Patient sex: F
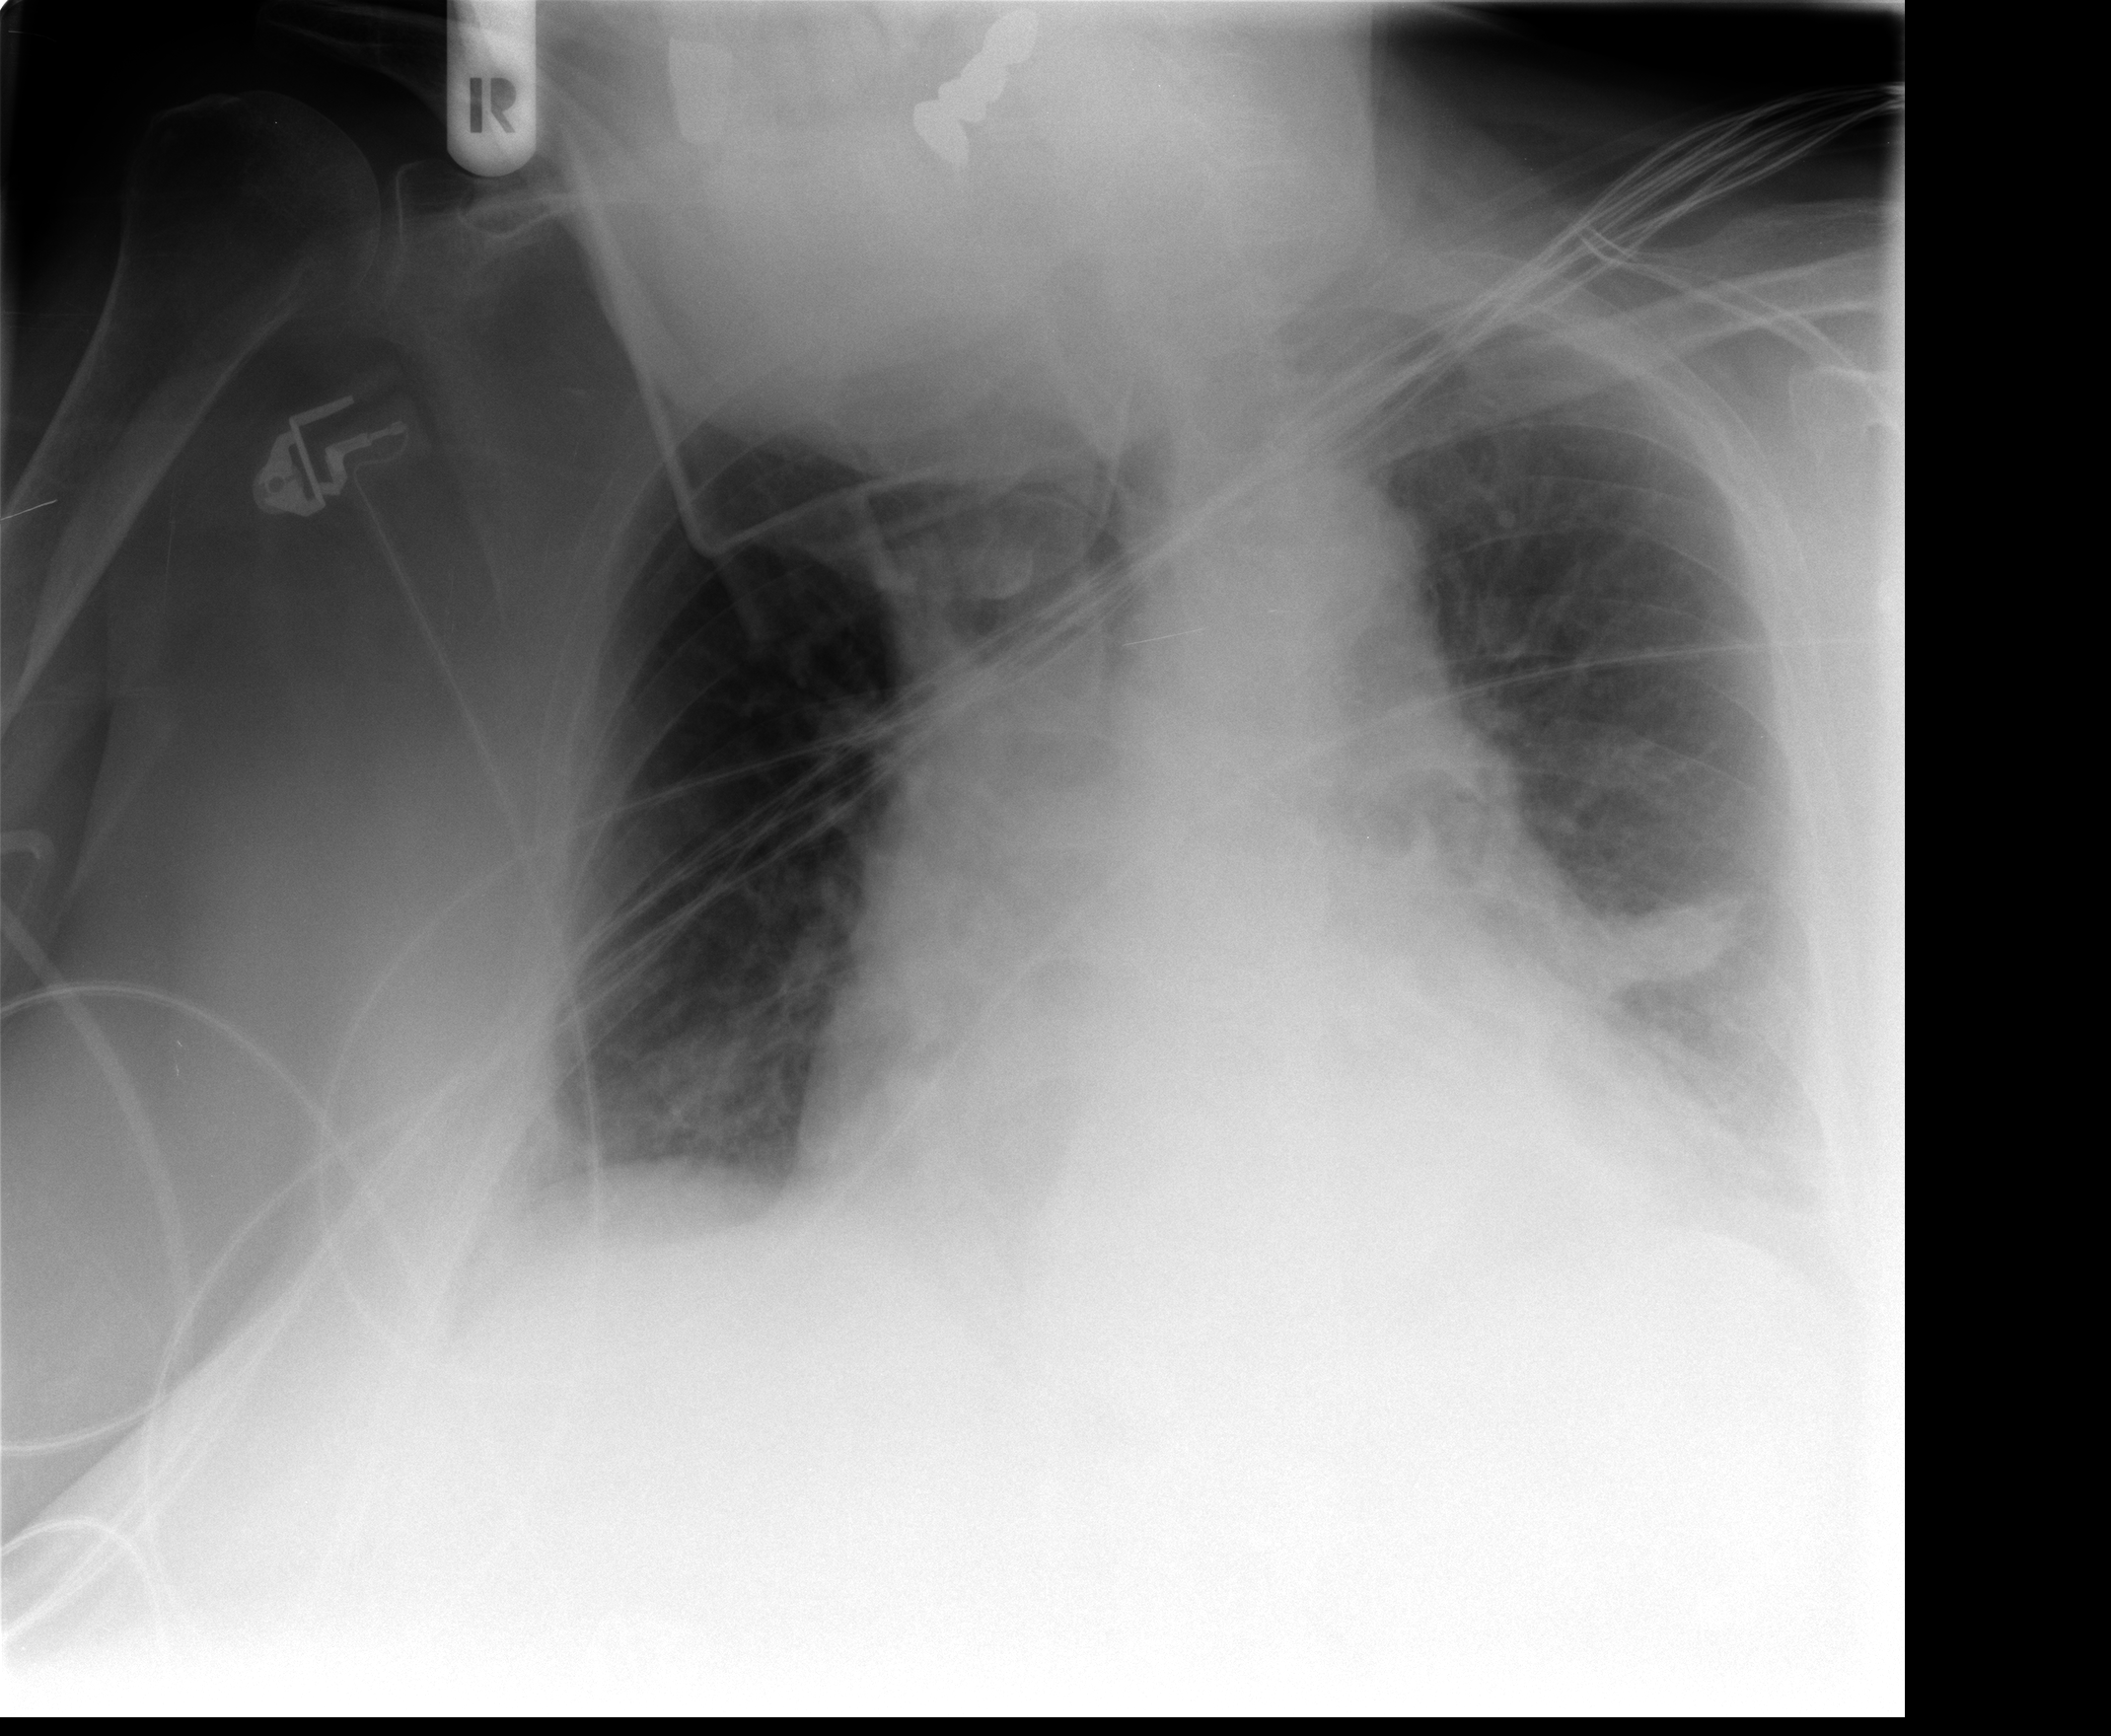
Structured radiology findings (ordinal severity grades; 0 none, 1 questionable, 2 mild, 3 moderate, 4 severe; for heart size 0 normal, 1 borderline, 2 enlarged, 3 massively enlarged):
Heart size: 2
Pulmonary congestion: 2
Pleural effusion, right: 0
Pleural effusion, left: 1
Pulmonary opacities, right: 0
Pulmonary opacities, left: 0
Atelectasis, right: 2
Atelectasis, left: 2